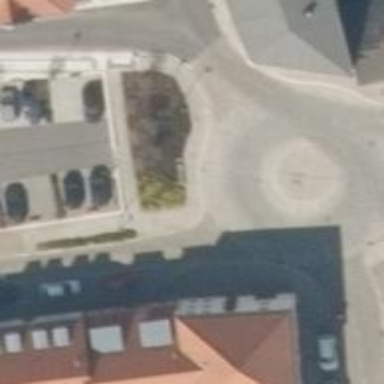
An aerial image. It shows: Roundabout on residential road with asphalt surface.